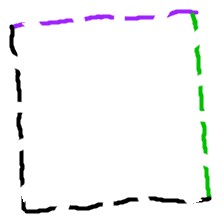
Shape: square